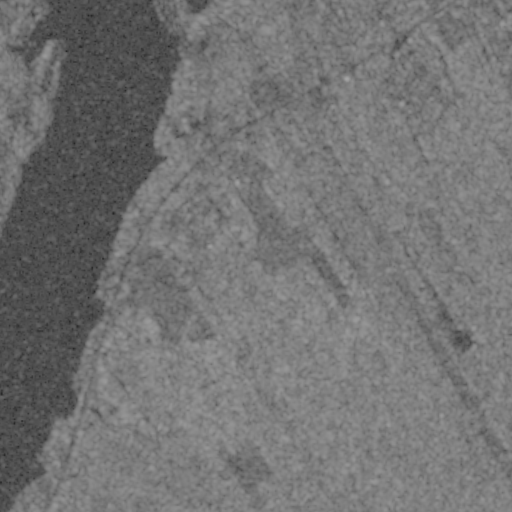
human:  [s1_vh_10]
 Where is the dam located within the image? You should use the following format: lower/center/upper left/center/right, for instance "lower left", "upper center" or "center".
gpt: The dam is located in the upper left of the image.
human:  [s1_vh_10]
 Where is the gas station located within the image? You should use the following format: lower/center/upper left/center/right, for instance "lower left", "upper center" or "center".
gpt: The gas station is located in the upper right of the image.
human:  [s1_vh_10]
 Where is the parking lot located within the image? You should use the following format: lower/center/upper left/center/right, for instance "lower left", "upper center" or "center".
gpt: The parking lot is located in the upper left of the image.
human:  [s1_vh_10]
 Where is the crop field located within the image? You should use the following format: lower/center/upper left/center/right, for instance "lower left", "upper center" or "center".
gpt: There is no crop field in the image.

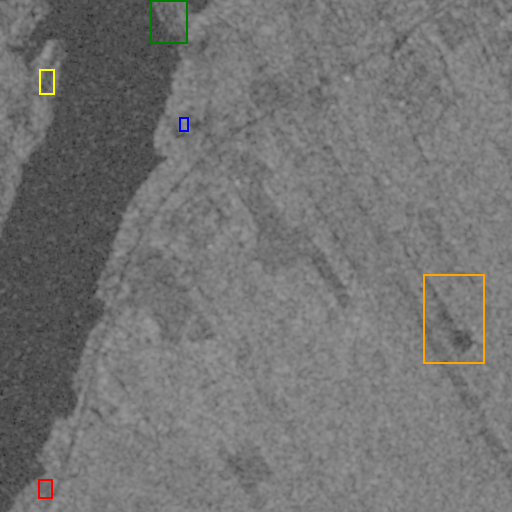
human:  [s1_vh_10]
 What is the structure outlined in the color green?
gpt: The structure outlined in green is a dam.
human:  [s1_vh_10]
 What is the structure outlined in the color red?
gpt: The structure outlined in red is a park.
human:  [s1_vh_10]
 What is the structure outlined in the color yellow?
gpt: The structure outlined in yellow is a parking lot.
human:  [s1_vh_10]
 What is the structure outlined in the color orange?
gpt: The structure outlined in orange is a quarry.
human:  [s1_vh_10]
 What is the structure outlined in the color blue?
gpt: The structure outlined in blue is a building.
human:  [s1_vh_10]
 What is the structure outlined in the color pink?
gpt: There is no pink outline.